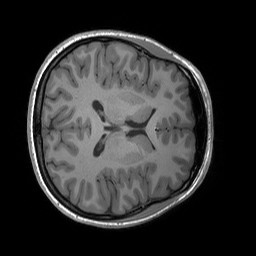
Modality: T1w
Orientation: axial